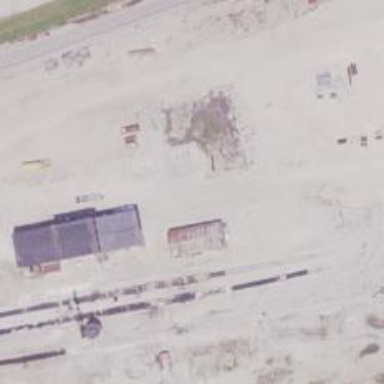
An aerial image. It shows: Abandoned railway yard.